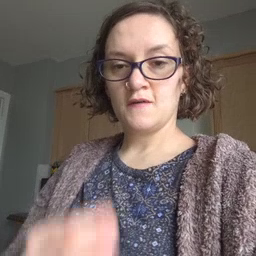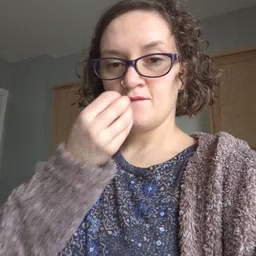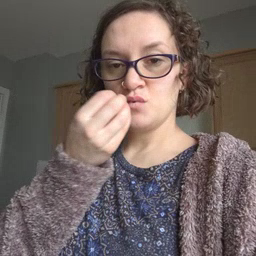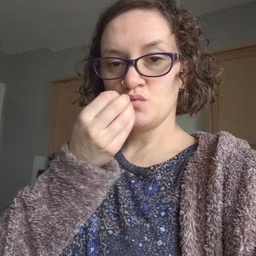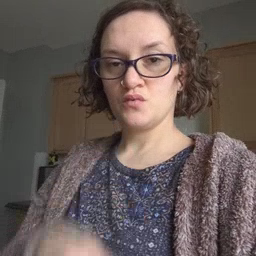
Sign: food